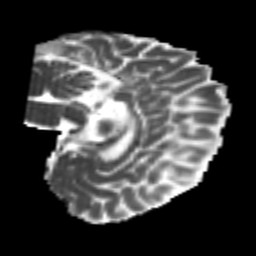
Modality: MD
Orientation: sagittal
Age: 22
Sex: female
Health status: healthy
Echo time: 0.074 s